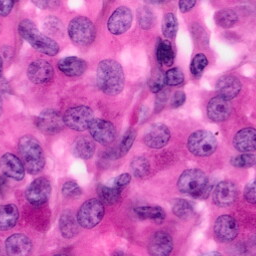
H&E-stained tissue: Pancreatic